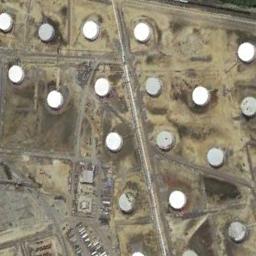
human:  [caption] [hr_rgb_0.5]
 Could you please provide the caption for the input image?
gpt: There are many storage tanks on the bare land .

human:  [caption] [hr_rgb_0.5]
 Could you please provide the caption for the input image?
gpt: The storage tanks here are half white and half black .

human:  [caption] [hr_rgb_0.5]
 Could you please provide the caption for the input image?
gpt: There are many roads beside the storage tanks .

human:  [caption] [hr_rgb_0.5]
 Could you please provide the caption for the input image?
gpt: There are many neatly arranged storage tanks and many cars in the factory .

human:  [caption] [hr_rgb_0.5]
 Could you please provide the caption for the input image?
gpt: There are many storage tanks of the same size scattered irregularly .